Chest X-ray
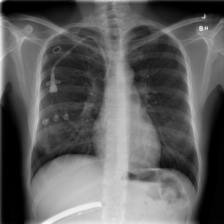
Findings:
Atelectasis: negative
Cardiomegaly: negative
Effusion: negative
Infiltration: negative
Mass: negative
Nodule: positive
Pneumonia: negative
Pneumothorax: negative
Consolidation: negative
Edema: negative
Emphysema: negative
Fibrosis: negative
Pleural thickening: negative
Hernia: negative